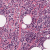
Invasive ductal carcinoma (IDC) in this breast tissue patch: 1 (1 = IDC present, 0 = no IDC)